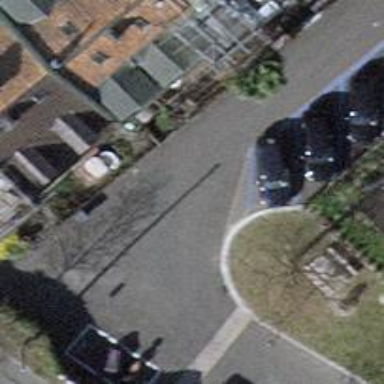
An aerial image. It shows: Paved living street.